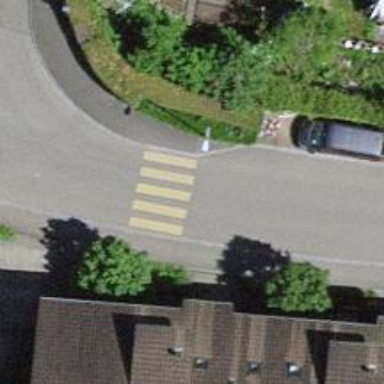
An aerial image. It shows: Uncontrolled zebra crossing on the road.